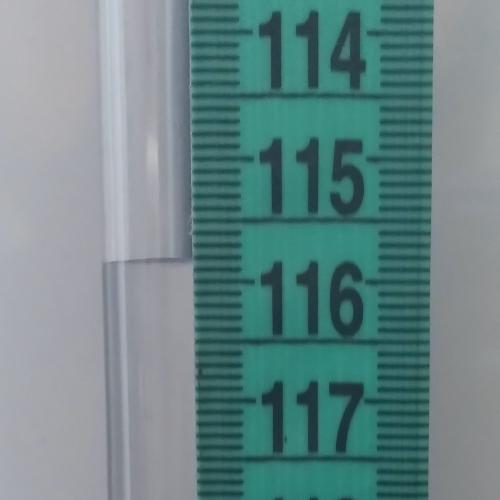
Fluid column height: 115.8 cm